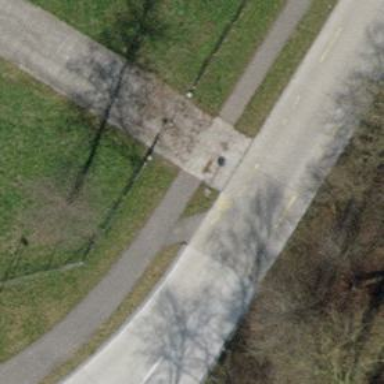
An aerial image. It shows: Asphalt cycleway.